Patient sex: F
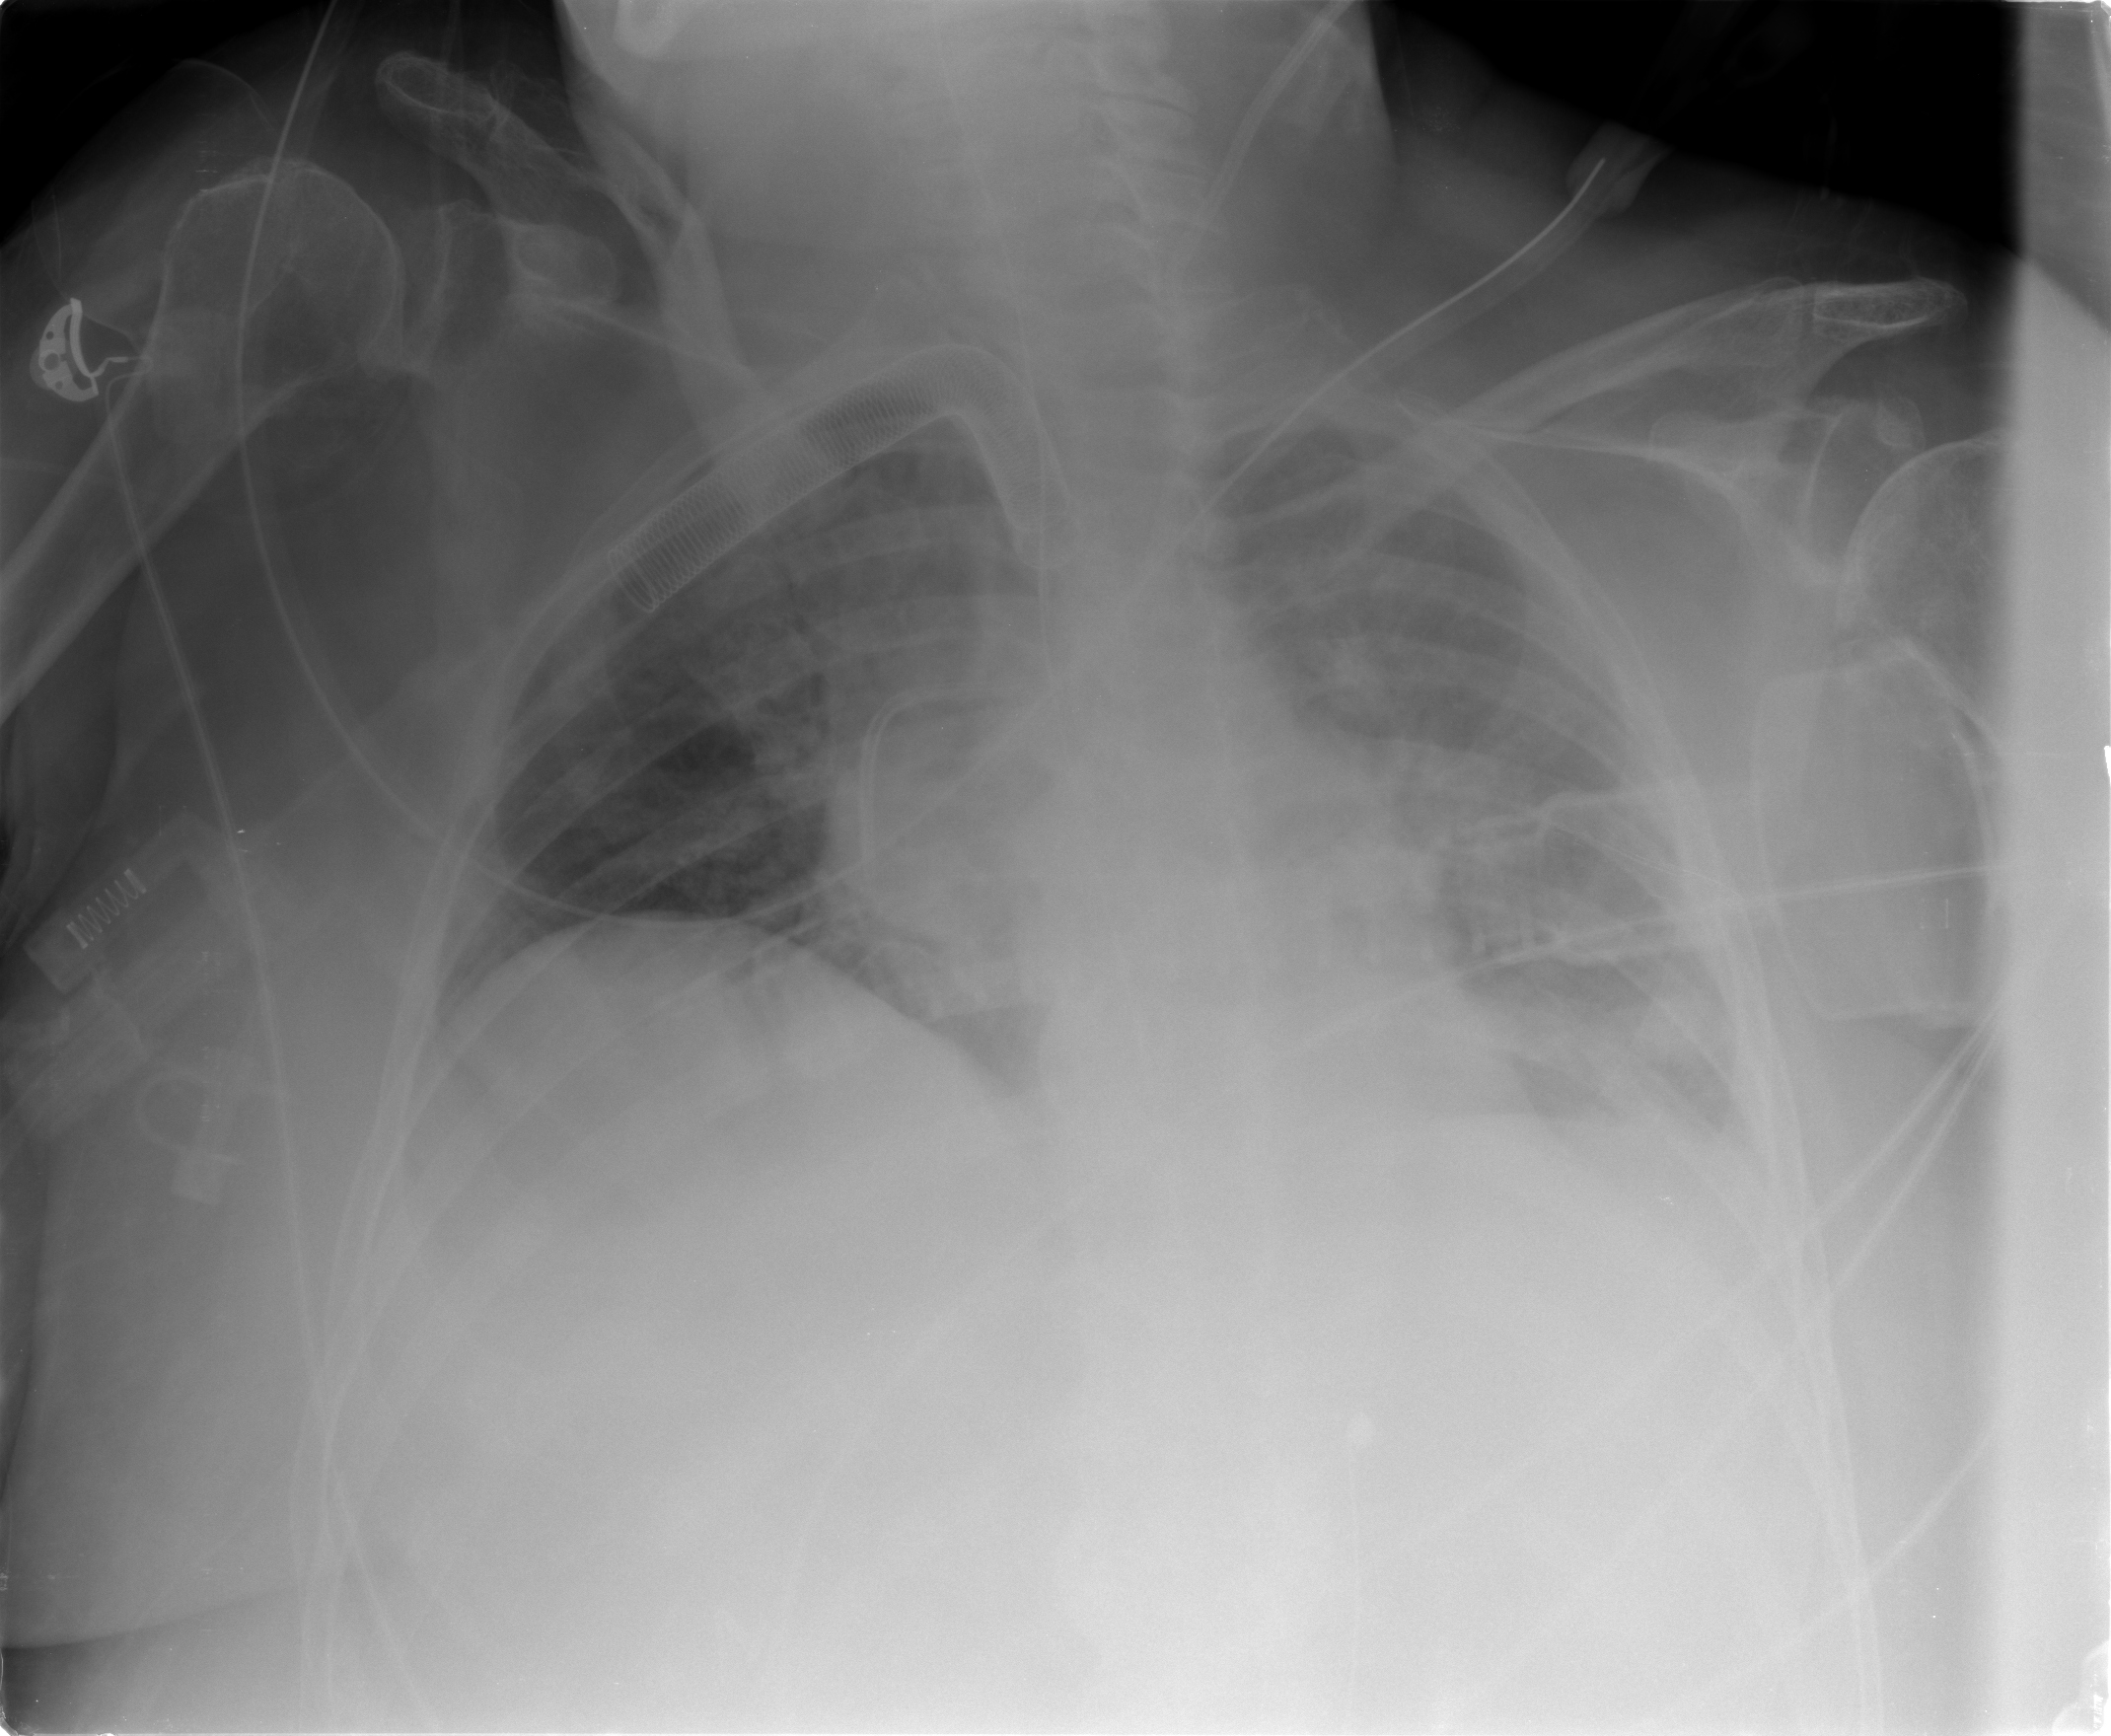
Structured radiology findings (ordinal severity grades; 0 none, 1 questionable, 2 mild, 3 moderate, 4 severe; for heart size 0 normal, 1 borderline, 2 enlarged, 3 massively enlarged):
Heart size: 1
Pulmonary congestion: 2
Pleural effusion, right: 0
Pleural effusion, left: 2
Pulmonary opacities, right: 2
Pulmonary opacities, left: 3
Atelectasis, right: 2
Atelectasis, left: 2